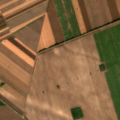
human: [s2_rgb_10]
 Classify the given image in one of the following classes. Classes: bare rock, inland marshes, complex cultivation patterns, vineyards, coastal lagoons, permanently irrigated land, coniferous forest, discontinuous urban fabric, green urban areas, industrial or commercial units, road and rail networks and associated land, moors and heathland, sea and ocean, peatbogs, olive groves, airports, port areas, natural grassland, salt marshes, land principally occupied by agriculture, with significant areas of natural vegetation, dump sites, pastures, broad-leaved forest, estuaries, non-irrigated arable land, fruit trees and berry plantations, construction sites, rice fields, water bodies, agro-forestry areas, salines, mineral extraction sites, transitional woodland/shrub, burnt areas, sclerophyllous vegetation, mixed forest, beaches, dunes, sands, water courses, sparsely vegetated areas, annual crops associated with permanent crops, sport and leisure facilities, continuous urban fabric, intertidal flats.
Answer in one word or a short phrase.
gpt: non-irrigated arable land